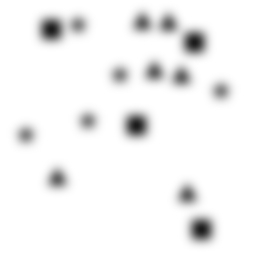
Squares: 4
Triangles: 6
Stars: 5
Total shapes: 15